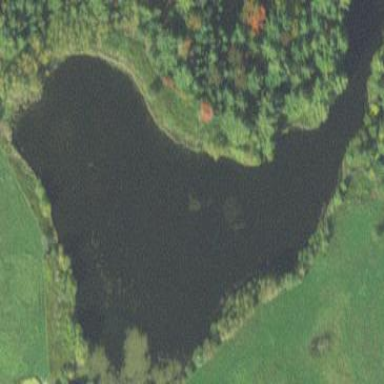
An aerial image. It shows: Serene pond surrounded by nature.